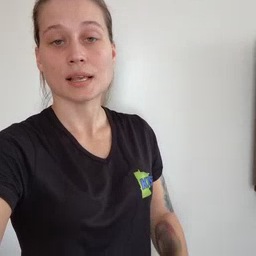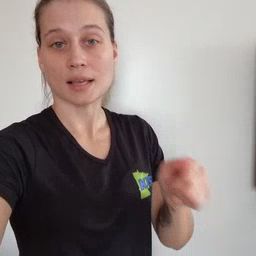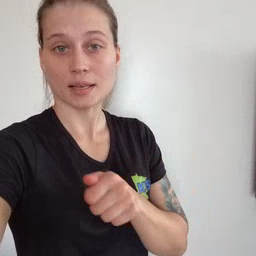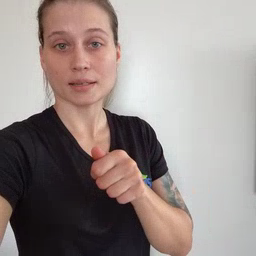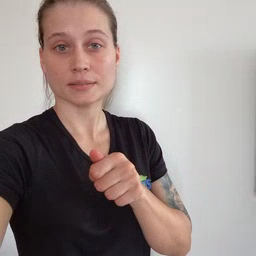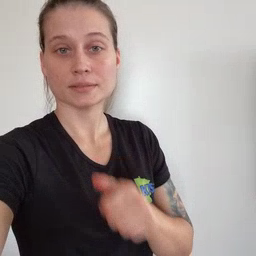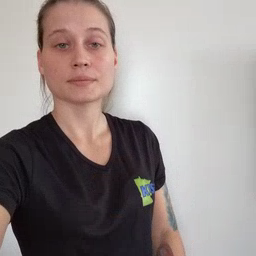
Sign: hide